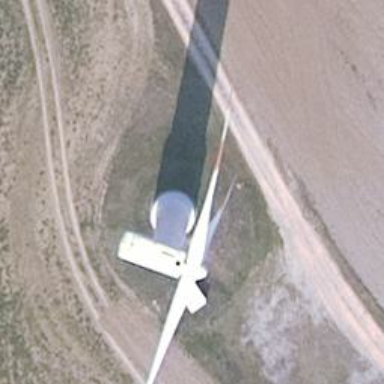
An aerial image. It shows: Wind generator with horizontal axis. The generator is wind turbine.